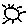
Label: sun